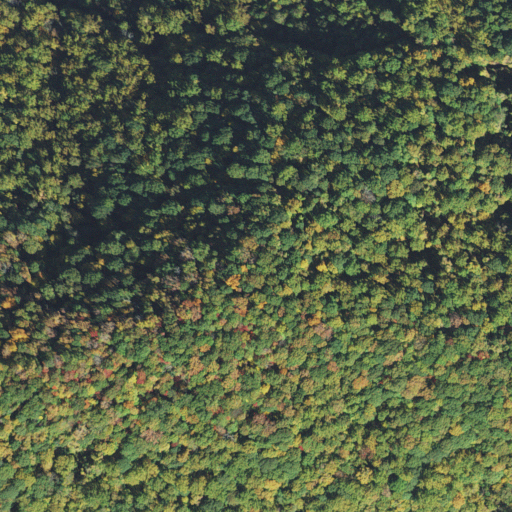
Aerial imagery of ridge(s) in North Carolina named Runaway Ridge containing deciduous forest, mixed forest, and evergreen forest